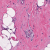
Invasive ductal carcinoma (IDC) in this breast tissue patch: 0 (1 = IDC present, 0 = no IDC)